Question: I have two columns on the left Column A and Column B COlumn A has the repating ids and columb b has the corresponding values in it. how do i filter the column A VALUES AND show both their corresponding values on right.
Column A Column B 1000 5 1000 ann
2000 chris 2000 56 2001 Beth 3000 Mark 3000 1
output should show: ColumnA, Column B
1000 5, ann 2000 56, beth 3000 Mark, 1
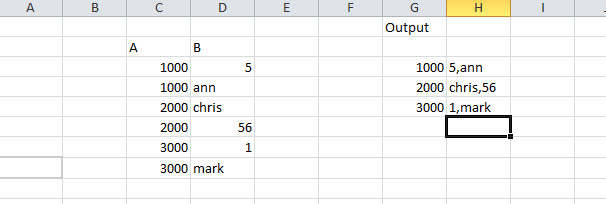
Answer: It depends on your exact scenario, but if your A values are in ascending order, you can do this:
First, add the following macro for concatenation:
'''
Function ConCat(Delimiter As Variant, ParamArray CellRanges() As Variant) As String
Dim Cell As Range, Area As Variant
If IsMissing(Delimiter) Then Delimiter = ""
For Each Area In CellRanges
If TypeName(Area) = "Range" Then
For Each Cell In Area
If Len(Cell.Value) Then ConCat = ConCat & Delimiter & Cell.Value
Next
Else
ConCat = ConCat & Delimiter & Area
End If
Next
ConCat = Mid(ConCat, Len(Delimiter) + 1)
End Function
'''
Then, put the following formula in your results column:
'''
=ConCat(",",INDIRECT("B"&MATCH(D3,$A$1:$A$6,0)&":B"&MATCH(D3,$A$1:$A$6,1)))
'''
This basically finds the first and last occurrence of the search value, then concatenates all the values within that range.
Note that this is specifically for date in these cells:

However, it can be easily modified for wherever your data resides by simply adding the starting data row # (using the ROW() function) to both match results.